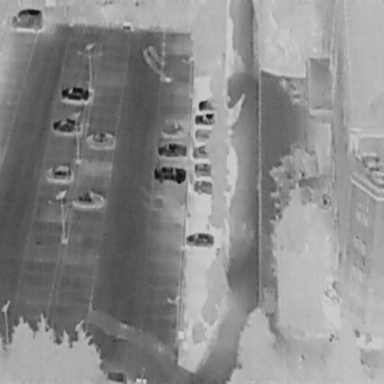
There are 15 Cars in the infrared image.